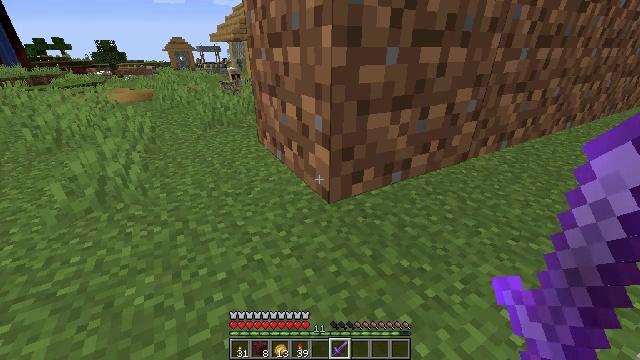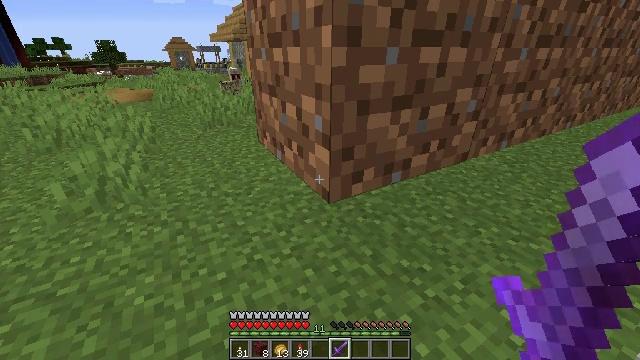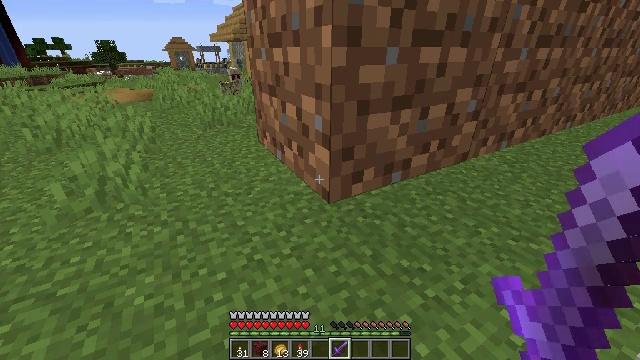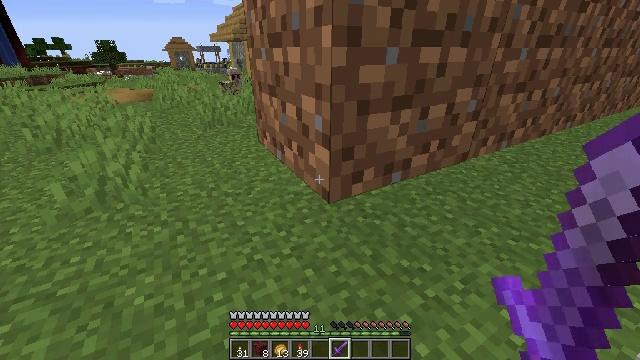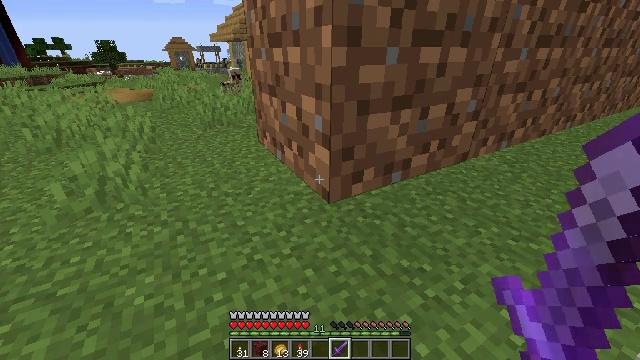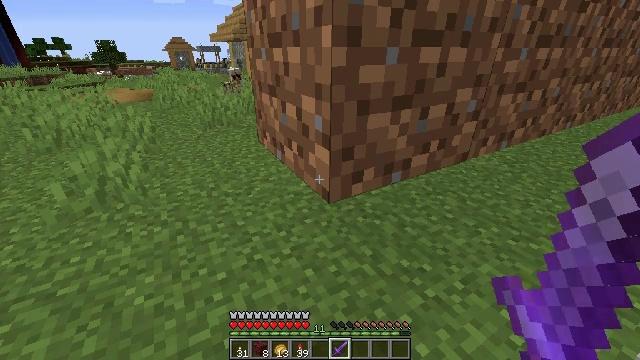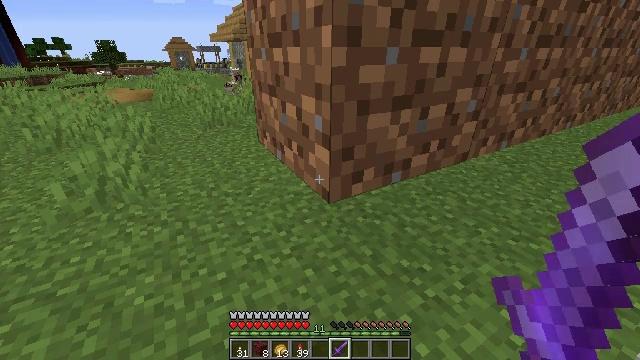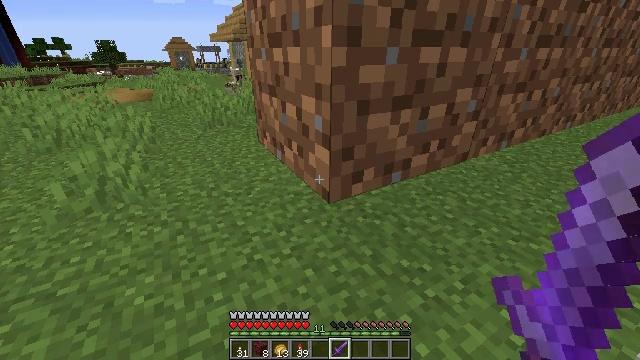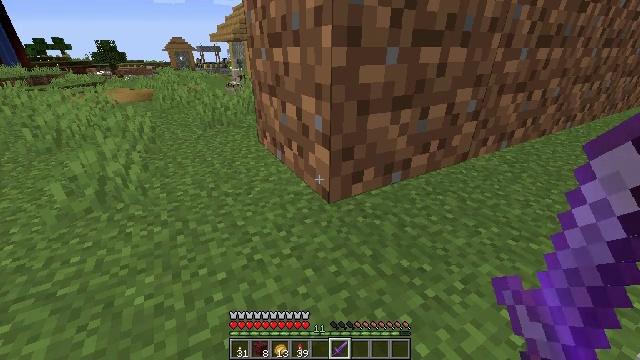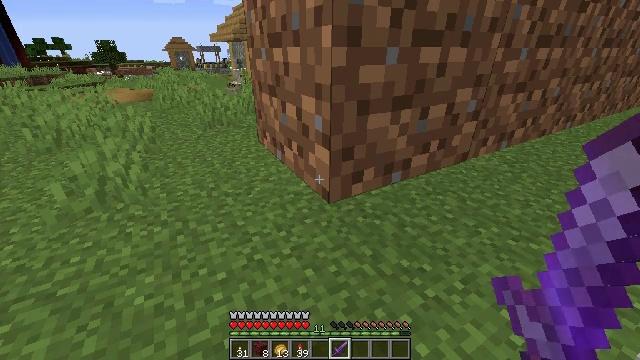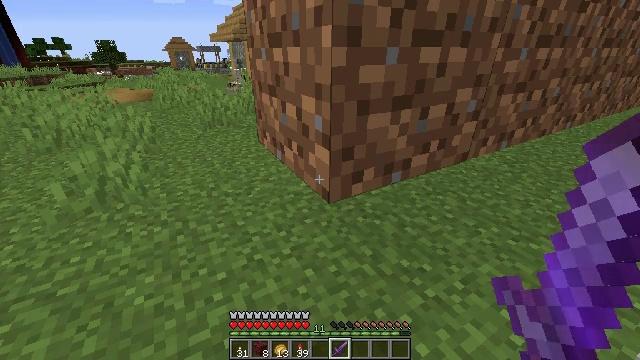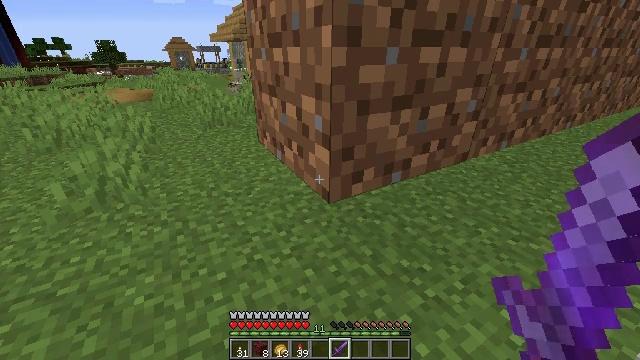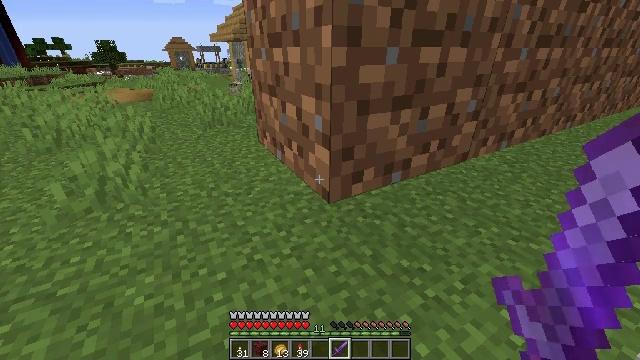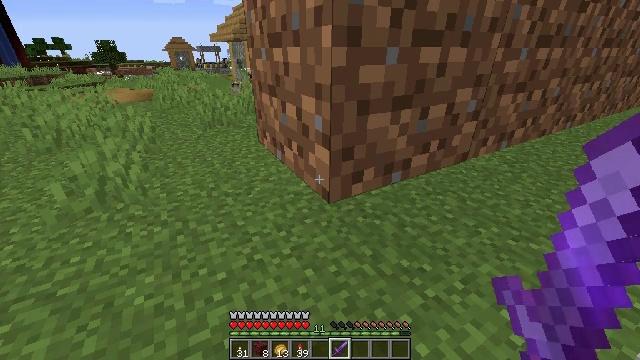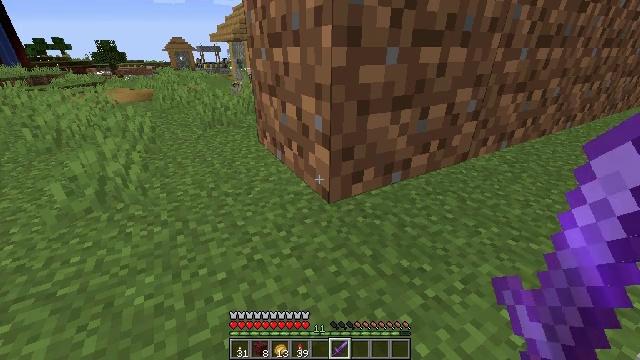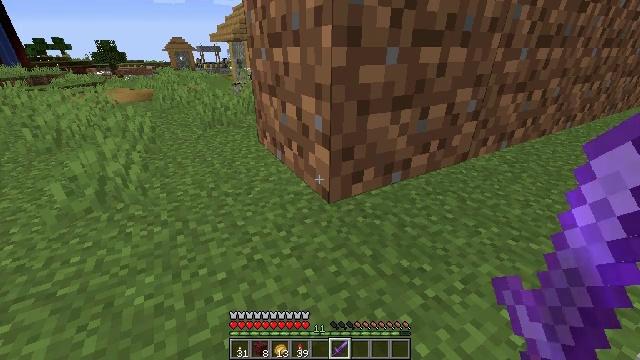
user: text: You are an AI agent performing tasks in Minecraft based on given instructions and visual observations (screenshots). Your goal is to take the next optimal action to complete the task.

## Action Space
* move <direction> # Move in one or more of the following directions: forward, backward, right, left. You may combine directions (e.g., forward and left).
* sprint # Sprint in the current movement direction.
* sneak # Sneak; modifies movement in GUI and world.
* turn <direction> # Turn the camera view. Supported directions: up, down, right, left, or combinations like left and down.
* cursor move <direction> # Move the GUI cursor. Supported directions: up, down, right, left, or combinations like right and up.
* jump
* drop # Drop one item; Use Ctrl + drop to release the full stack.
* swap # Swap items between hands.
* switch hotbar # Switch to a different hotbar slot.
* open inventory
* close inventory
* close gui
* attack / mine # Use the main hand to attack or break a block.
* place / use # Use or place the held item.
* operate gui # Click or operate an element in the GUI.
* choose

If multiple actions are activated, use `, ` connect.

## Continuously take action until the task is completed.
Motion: motion action
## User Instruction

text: craft item air
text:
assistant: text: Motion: no_op
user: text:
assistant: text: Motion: no_op
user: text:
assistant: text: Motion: no_op
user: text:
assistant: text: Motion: no_op
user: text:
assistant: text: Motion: no_op
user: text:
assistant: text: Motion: no_op
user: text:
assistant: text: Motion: no_op
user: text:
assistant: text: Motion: no_op
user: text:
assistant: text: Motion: no_op
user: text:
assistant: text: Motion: no_op
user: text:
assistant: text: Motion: no_op
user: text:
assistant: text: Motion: no_op
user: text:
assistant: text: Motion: no_op
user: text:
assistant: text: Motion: no_op
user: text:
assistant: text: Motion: no_op
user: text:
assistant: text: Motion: no_op
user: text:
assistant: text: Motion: no_op
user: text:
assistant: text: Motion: no_op
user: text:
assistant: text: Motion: no_op
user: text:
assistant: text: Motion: no_op
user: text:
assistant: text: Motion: no_op
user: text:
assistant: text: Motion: no_op
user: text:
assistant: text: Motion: no_op
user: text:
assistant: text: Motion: no_op
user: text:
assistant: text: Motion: no_op
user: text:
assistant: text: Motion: no_op
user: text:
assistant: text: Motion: no_op
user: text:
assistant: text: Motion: no_op
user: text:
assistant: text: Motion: no_op
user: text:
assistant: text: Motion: no_op